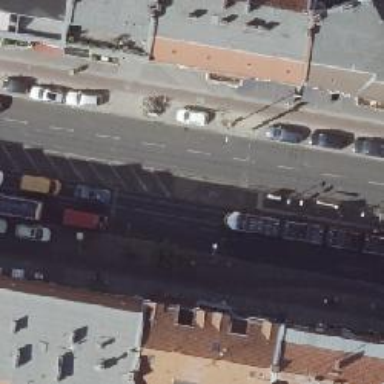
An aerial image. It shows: Secondary road with asphalt surface. There is parallel street-side parking on the right lane.